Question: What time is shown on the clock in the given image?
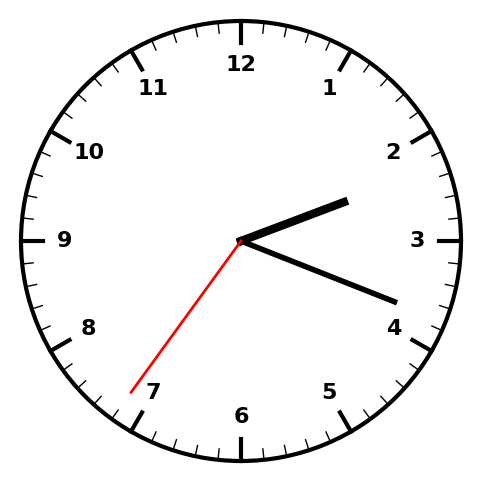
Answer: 02:18:36